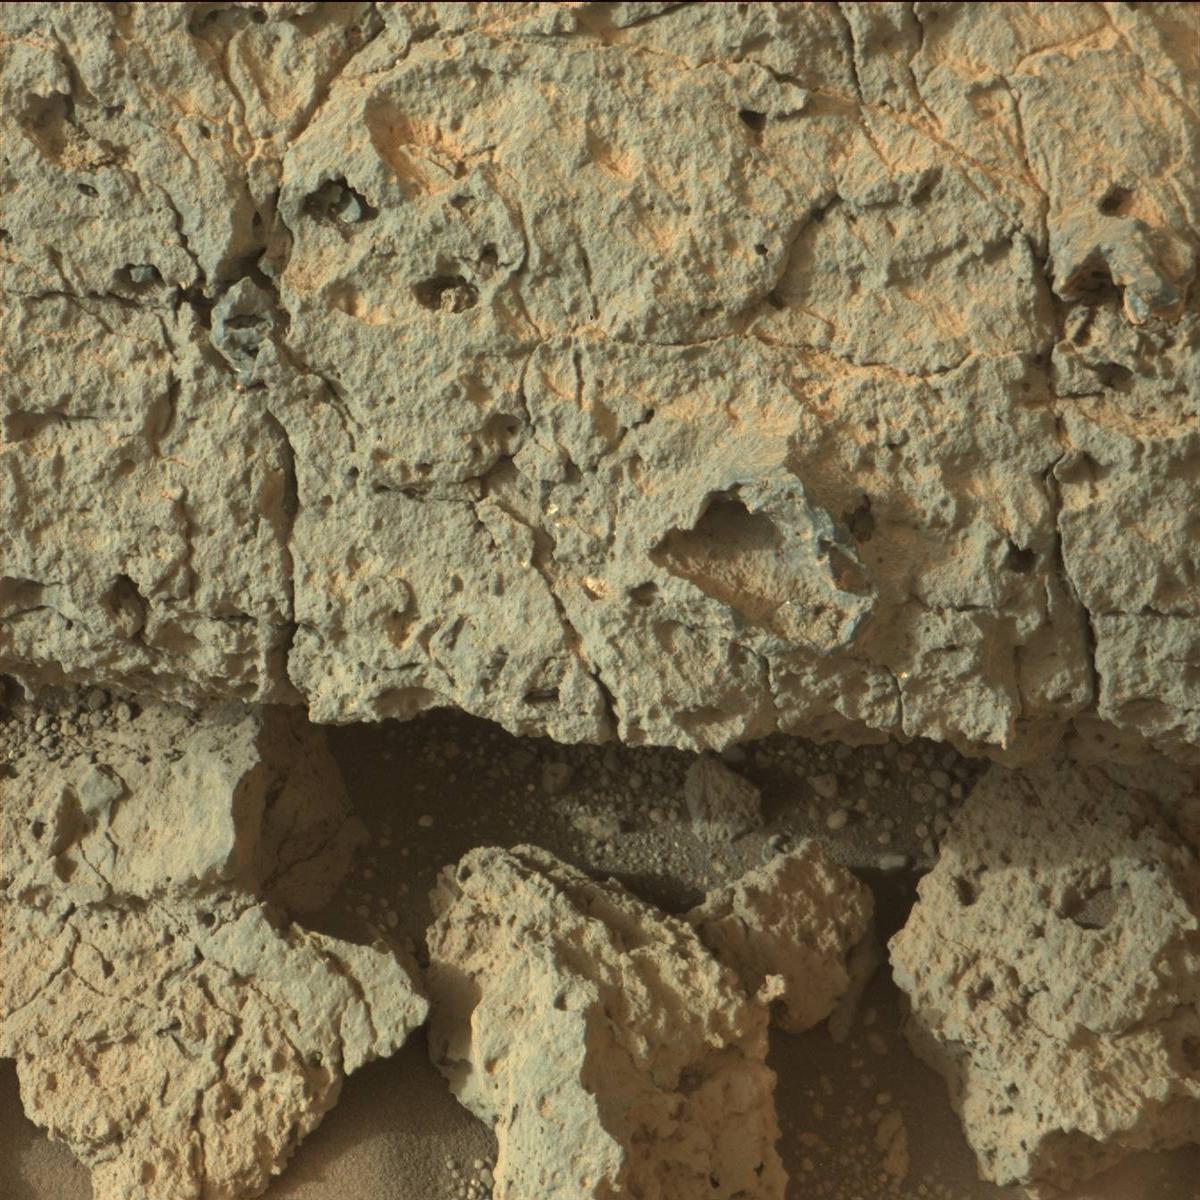
Terrain classes present: Bedrock, Sand / Soil